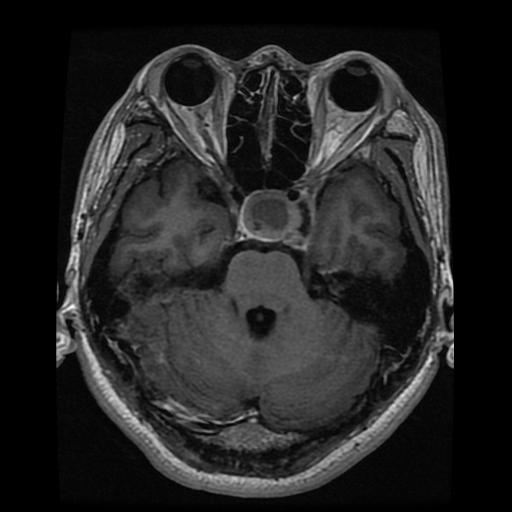
Label: pituitary